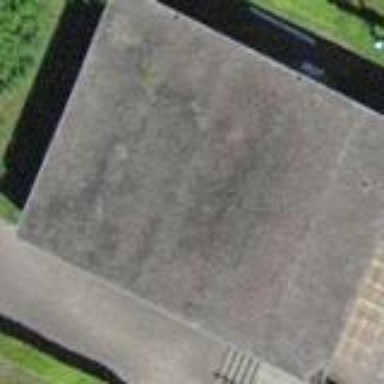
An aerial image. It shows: Kindergarten building.